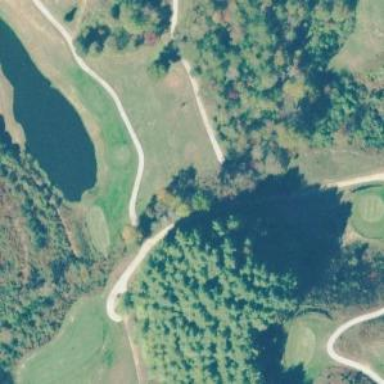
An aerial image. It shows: Pathway for golfing.